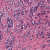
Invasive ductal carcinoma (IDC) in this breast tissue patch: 1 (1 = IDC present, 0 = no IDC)